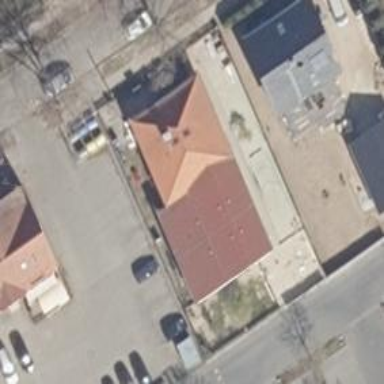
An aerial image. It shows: Kindergarten building.